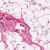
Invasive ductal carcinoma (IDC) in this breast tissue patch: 0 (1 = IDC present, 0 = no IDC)